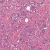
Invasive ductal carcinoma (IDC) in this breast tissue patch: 1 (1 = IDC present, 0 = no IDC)